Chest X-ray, PA view. Patient: 45 years old, sex M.
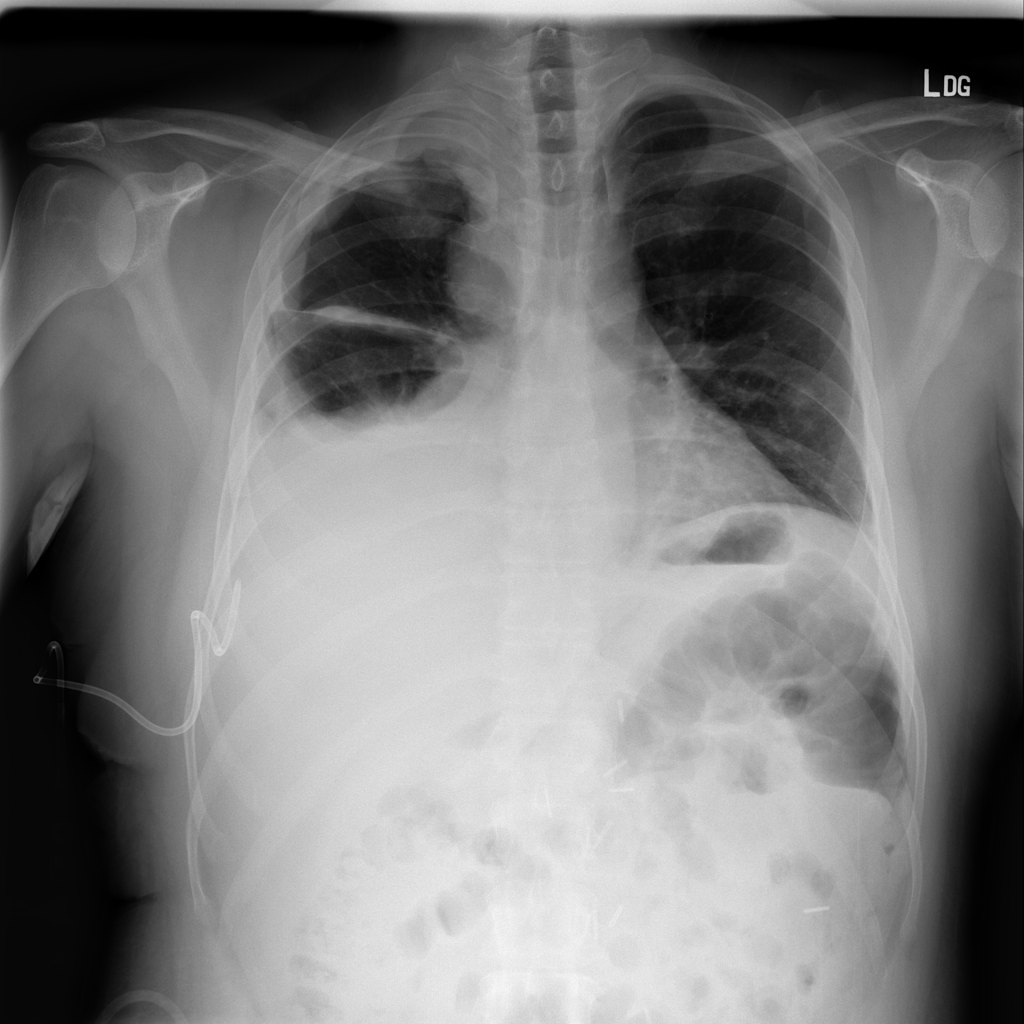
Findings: Nodule, Pleural_Thickening